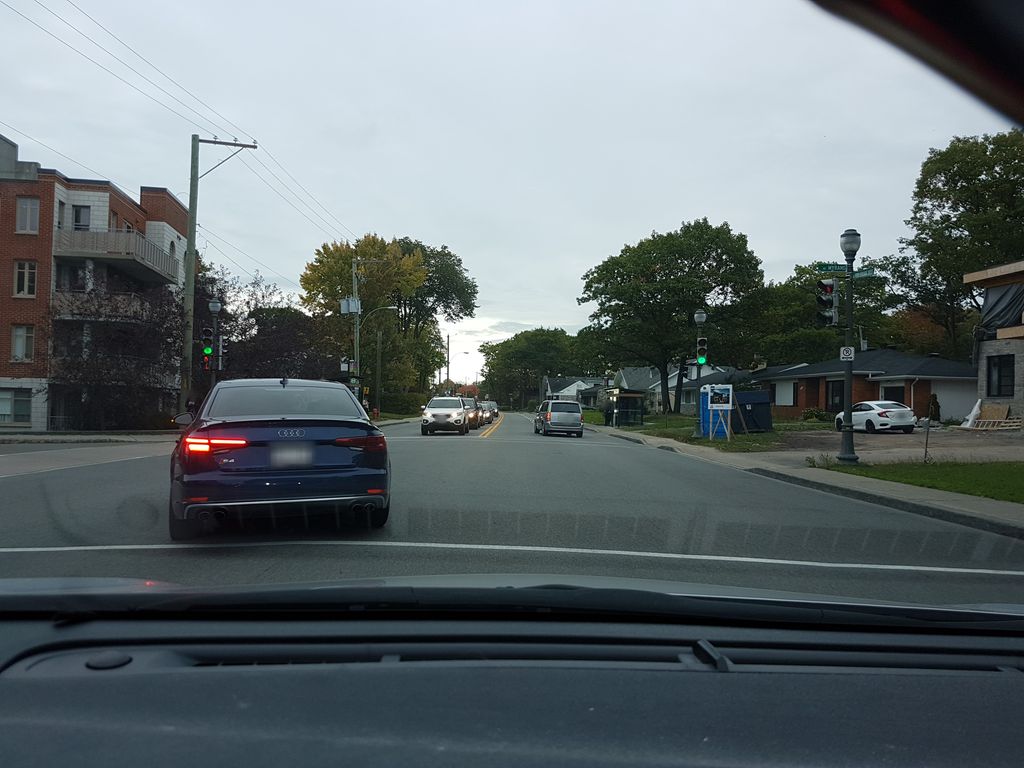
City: quebec_city